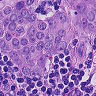
Metastatic tissue present: yes